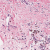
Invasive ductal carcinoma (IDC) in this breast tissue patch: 0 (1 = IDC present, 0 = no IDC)